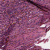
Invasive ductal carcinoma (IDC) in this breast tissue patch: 0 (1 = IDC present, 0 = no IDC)